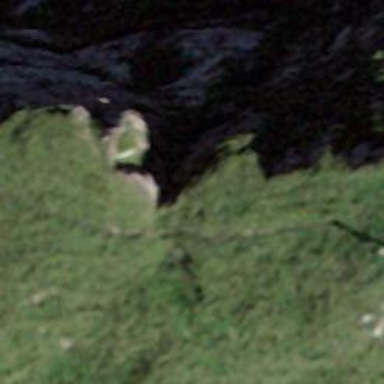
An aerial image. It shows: Natural cliff.